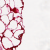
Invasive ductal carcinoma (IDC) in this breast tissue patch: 0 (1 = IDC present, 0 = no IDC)